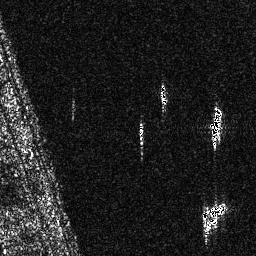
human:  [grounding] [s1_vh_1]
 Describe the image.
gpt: In the satellite image, there is  <ref>2 small ship </ref> <box>[[53, 46, 56, 57, 0], [61, 31, 65, 41, 0]]</box> located at center,  <ref>1 medium ship </ref> <box>[[81, 41, 86, 57, 0]]</box> located at right,  <ref>1 medium ship </ref> <box>[[78, 78, 88, 89, 0]]</box> located at bottom right.